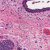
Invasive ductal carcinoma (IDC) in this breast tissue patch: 0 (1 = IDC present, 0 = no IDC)